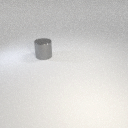
large gray metal cylinder